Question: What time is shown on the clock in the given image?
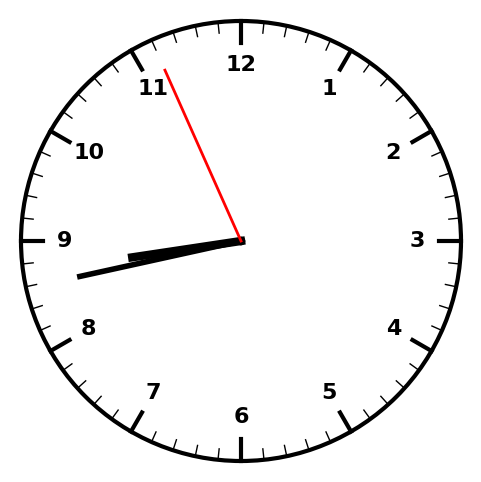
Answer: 08:42:56